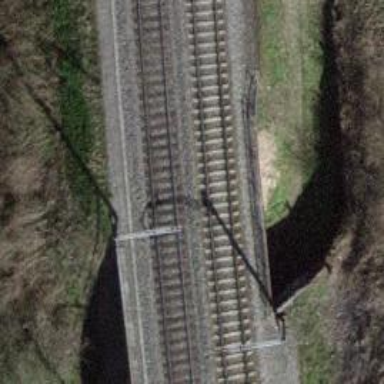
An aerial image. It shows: Bridge over railway with electrified contact lines.